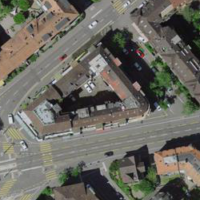
EUNIS habitat code: 57
Species observed at this site:
Aruncus dioicus